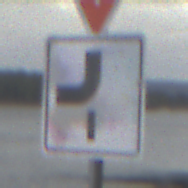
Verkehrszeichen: VerlaufVorfahrtsstrasse7
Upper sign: VorfahrtGewaehren
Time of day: Midday
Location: Outdoor (Suburban)
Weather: Overcast
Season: NotSpecified
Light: Natural